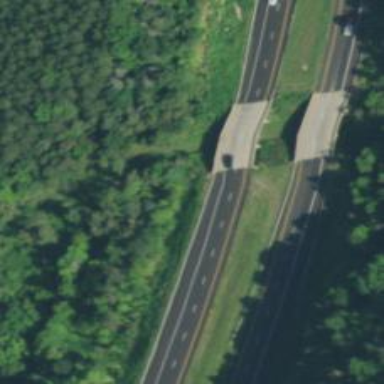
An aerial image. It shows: Bridge over motorway.